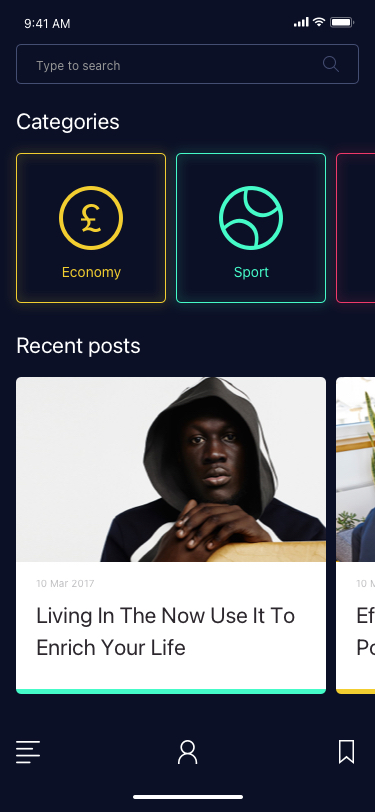
Text in this UI design:
Living In The Now Use It To Enrich Your Life
10 Mar 2017
Effective Advertising Pointers
10 Mar 2017
Recent posts
Type to search
Economy
Sport
Categories